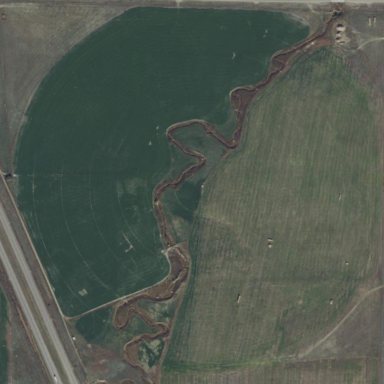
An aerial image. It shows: Farmland with pivot irrigation system.